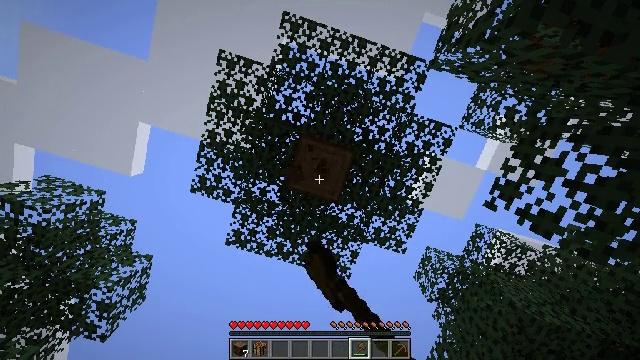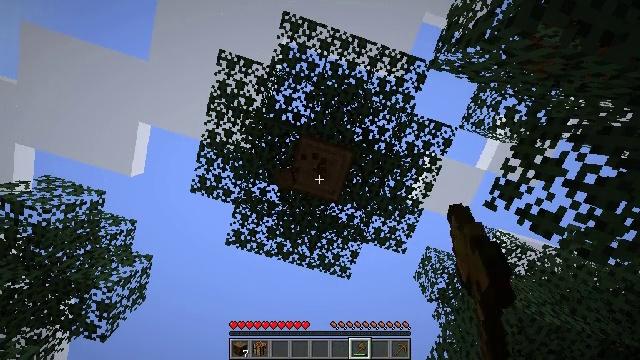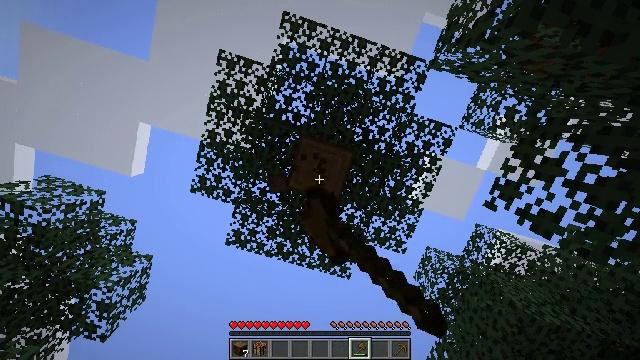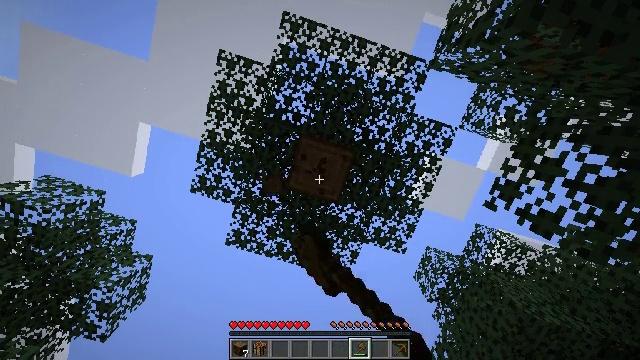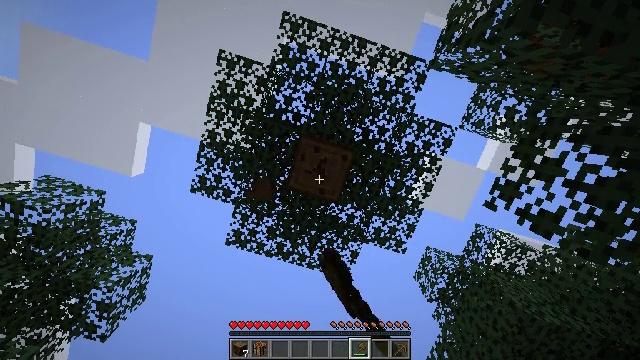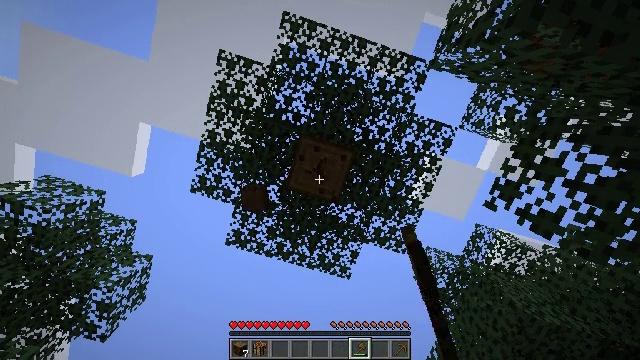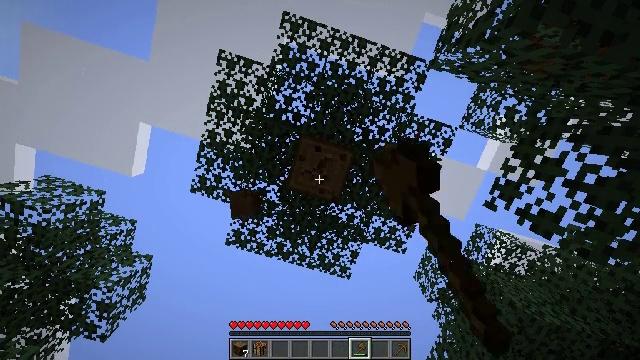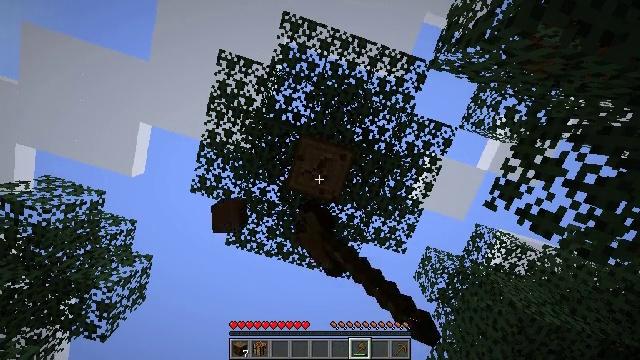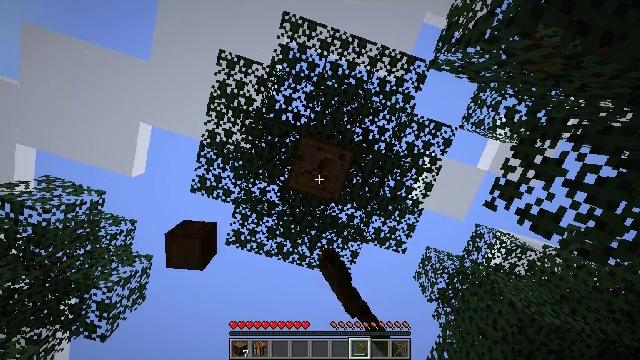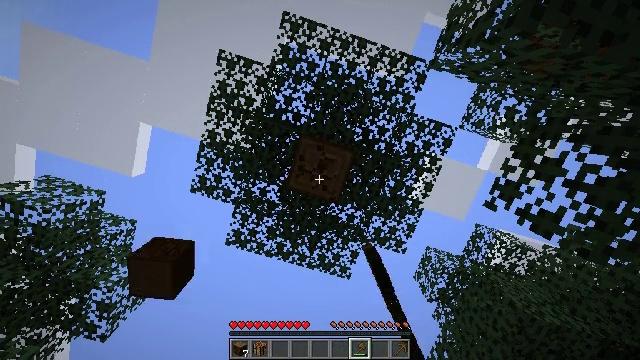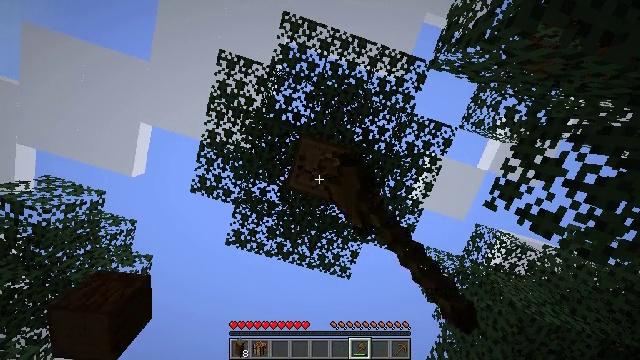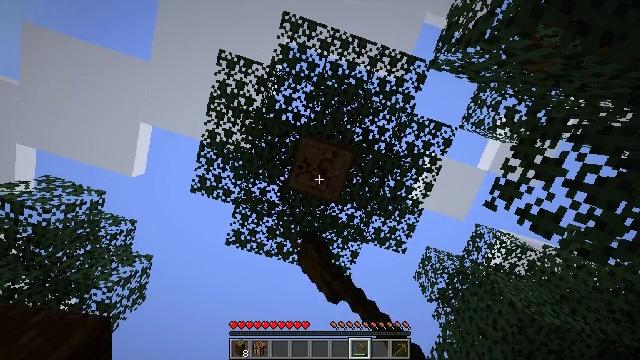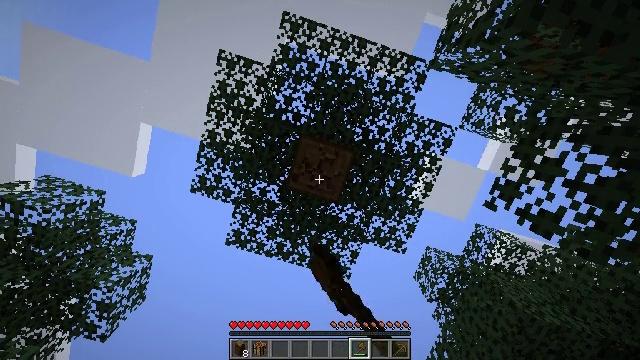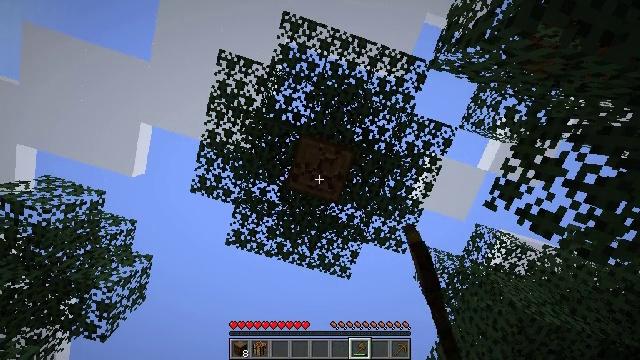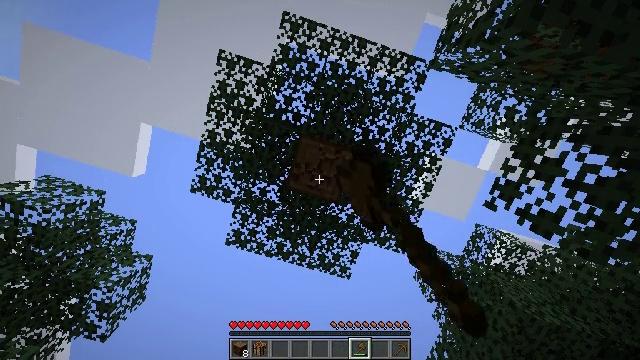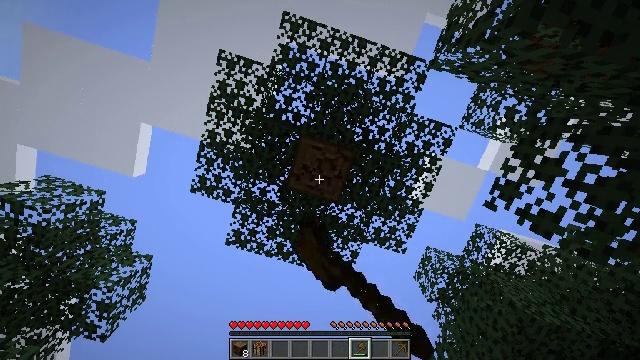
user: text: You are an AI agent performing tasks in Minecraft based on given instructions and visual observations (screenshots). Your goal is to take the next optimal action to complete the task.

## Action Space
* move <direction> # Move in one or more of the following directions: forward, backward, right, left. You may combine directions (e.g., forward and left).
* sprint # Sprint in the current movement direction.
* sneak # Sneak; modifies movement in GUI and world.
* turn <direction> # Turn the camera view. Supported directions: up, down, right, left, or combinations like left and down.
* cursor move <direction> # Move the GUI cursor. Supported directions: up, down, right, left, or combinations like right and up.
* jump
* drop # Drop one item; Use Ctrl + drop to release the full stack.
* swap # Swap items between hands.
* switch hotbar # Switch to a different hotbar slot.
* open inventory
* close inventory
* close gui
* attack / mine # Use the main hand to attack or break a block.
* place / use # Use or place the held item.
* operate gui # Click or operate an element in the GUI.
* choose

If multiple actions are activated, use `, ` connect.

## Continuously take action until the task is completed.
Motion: motion action
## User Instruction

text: Chop down the spruce log.
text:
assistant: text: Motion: attack / mine
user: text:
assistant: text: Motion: attack / mine
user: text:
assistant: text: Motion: attack / mine
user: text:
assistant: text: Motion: attack / mine
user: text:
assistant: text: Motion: attack / mine
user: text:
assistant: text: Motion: attack / mine
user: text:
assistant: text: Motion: attack / mine
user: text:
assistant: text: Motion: attack / mine
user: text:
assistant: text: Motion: attack / mine
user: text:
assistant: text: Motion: attack / mine
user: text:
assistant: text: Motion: attack / mine
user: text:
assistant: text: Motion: attack / mine
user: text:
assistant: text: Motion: attack / mine
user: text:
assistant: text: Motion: attack / mine
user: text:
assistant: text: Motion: attack / mine
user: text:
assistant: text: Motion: attack / mine
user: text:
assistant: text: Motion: attack / mine
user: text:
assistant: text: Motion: attack / mine
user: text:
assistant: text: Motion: attack / mine
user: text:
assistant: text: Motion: attack / mine
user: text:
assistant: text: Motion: attack / mine
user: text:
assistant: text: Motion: attack / mine
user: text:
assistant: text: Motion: attack / mine
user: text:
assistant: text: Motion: attack / mine
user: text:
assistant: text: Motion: attack / mine
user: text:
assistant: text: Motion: attack / mine
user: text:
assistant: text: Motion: attack / mine
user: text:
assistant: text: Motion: attack / mine
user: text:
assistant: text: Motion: attack / mine
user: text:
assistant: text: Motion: attack / mine